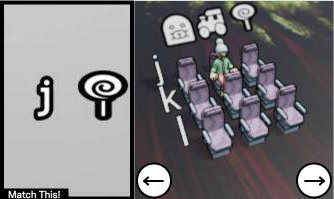
Task: seats
Answer: no